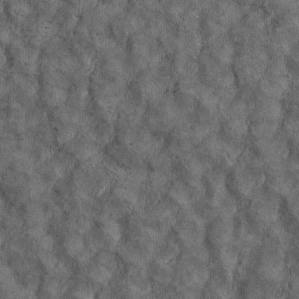
Label: non_frost